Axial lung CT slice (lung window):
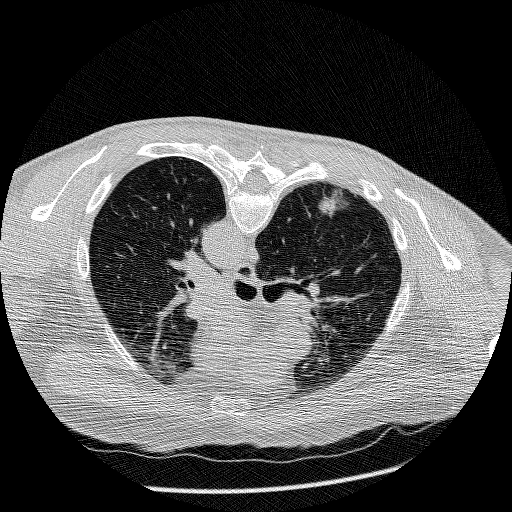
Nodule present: yes
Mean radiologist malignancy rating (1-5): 4.75